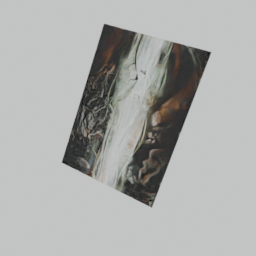
Label: decoration